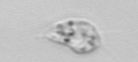
Label: Amoeba